Question: How can I use React to react when I click on a switch within a table so that only the clicked switch is activated or deactivated?
At the moment all switches are always set to true / false.
'''
const [state, setState] = React.useState({checkedA: true});
<TableCell align="right">
<ToggleButton welcheListe={welcheListe}></ToggleButton>
<FormControlLabel
control={
<Switch
checked={state.checkedA}
onChange={(event) => handleChange(event)}
name="checkedA"
/>
}
label="exakte Suche"
/>
</TableCell>
const handleChange = (event) => {
setState({ ...state, [event.target.name]: event.target.checked });
};
'''

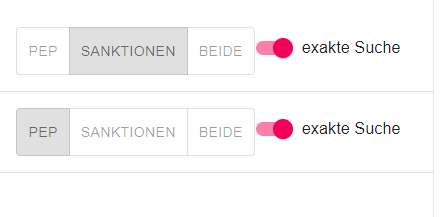
Answer: While you still haven't provided the code for the second '<Switch />', you should set the initial 'state' for all of your '<Switch />'s, like so:
'''
const [state, setState] = React.useState({checkedA: true, checkedB: false}); // include all names
<Switch
checked={state.checkedA}
onChange={(event) => handleChange(event)}
name="checkedA"
/>
<Switch
checked={state.checkedB}
onChange={(event) => handleChange(event)}
name="checkedB"
/>
const handleChange = (event) => {
setState(prevState => { // use previous state
...prevState,
[event.target.name]: !prevState[event.target.name] // set to opposite of previous value
});
};
'''
Make sure you are using the correct part of 'state' for each '<Switch />': 'checked={state.checked__}'. I improved the 'handleChange()' function as well to use previous 'state'.